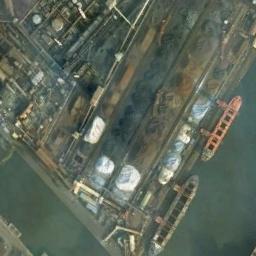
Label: ship